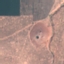
Label: PermanentCrop